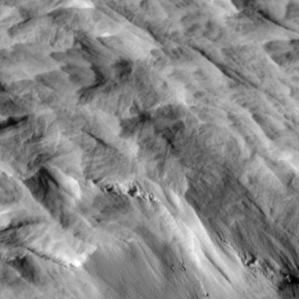
Label: non_frost